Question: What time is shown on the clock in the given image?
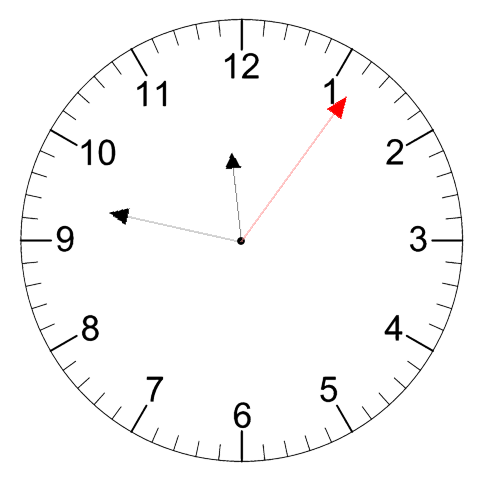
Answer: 11:47:06